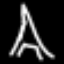
Label: The Eiffel Tower